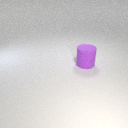
large purple rubber cylinder